The image shows the envelope spectrum of a rolling-element bearing's vibration signal, with the characteristic fault frequencies (BPFO outer race, BPFI inner race, BSF ball, FTF cage) marked as reference lines. Classify the bearing condition as one of: normal, inner_race, outer_race, ball.
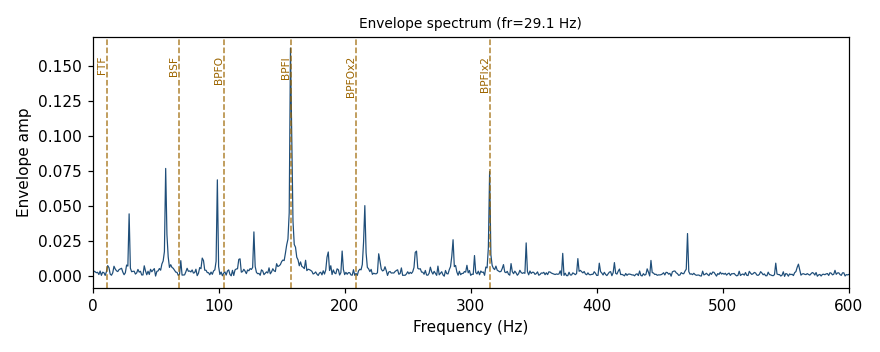
Answer: inner_race